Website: apple
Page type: customer-info-address
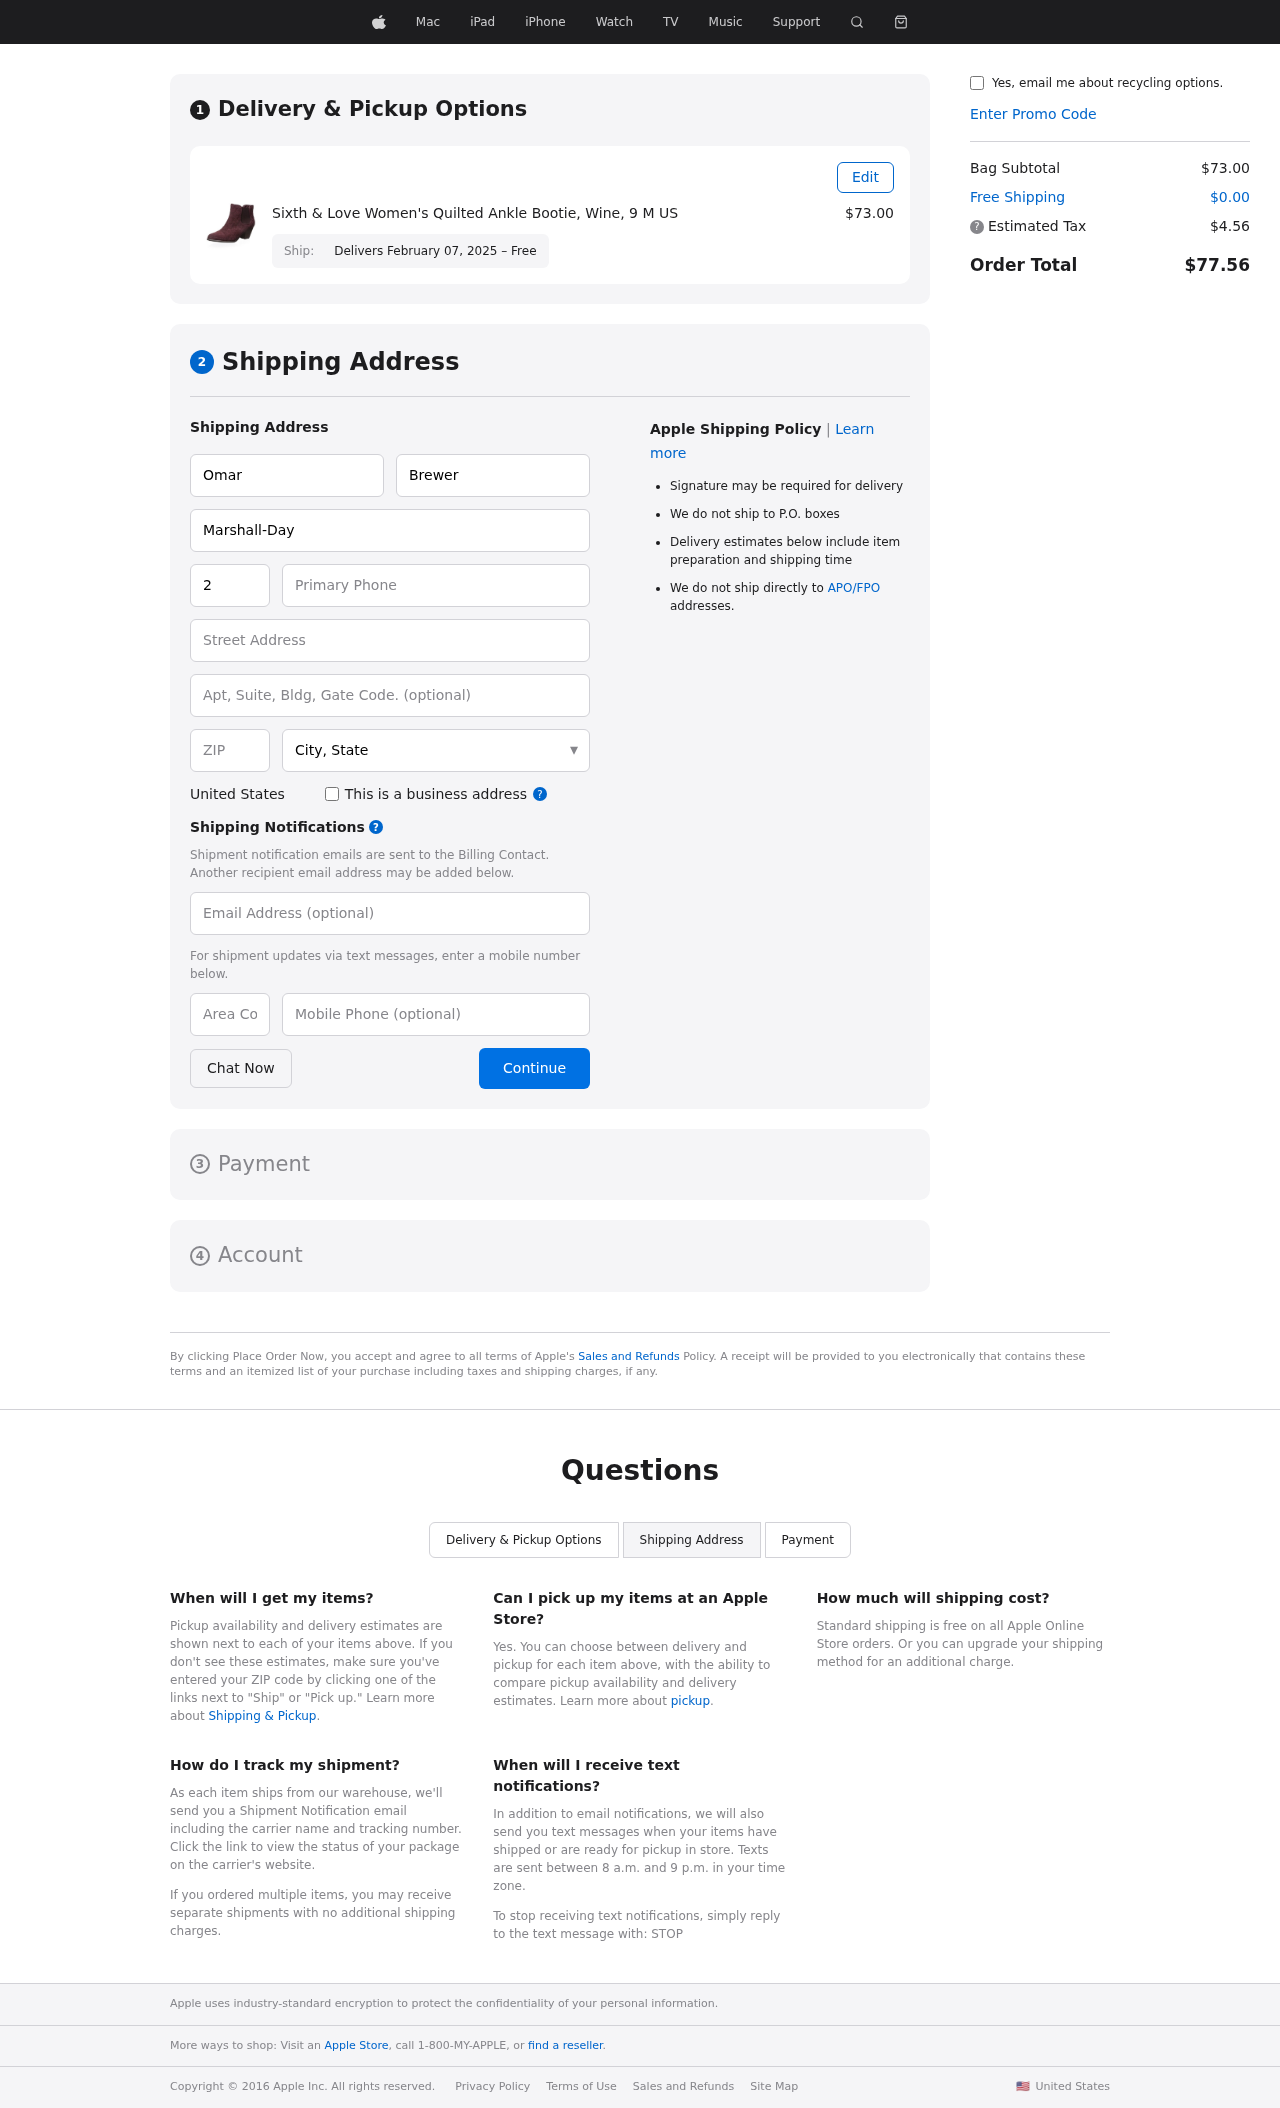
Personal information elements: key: PII_CITY_STATE
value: Samuelborough, VT
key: PII_COMPANY
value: Marshall-Day
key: PII_COUNTRY
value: United States
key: PII_EMAIL
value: obrewer@hotmail.com
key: PII_FIRSTNAME
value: Omar
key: PII_LASTNAME
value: Brewer
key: PII_PHONE
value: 2879136552
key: PII_PHONE_AREA
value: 287
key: PII_POSTCODE
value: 79895
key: PII_STREET
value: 9827 Linda Trail
Product elements: key: PRODUCT1_NAME
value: Sixth & Love Women's Quilted Ankle Bootie, Wine, 9 M US
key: PRODUCT1_PRICE
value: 73
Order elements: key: ORDER_DELIVERY_DATE
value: Delivers February 07, 2025 – Free
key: ORDER_SUBTOTAL
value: $73.00
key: ORDER_SHIPPING_COST
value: $0.00
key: ORDER_TAX
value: $4.56
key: ORDER_TOTAL
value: $77.56